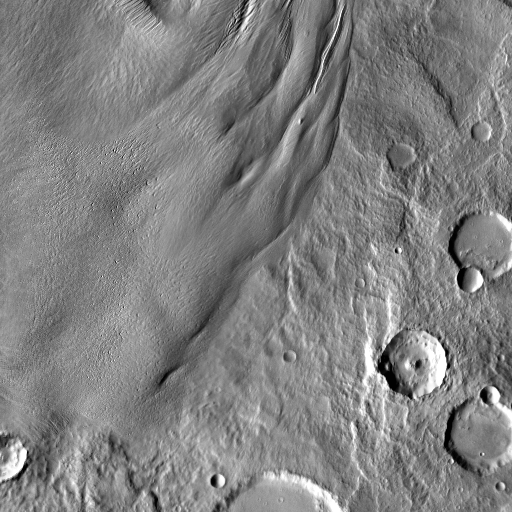
Crater classes present: Background, Other